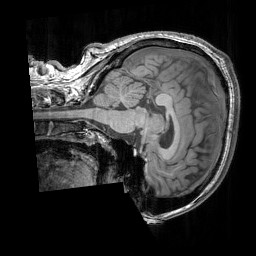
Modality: T1w
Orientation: sagittal